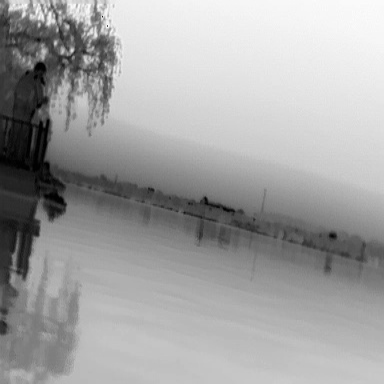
There is a warship in the infrared image.